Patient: sex M, age 54
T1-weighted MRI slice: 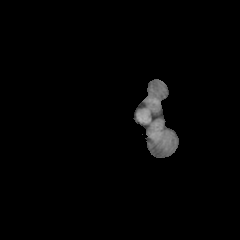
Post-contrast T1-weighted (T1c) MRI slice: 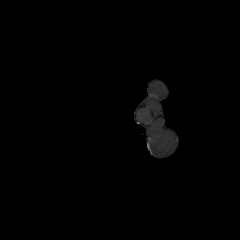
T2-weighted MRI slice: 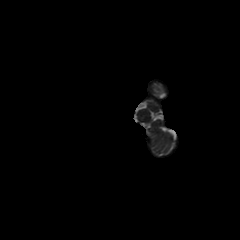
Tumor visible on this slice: no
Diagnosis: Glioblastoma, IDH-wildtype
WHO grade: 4